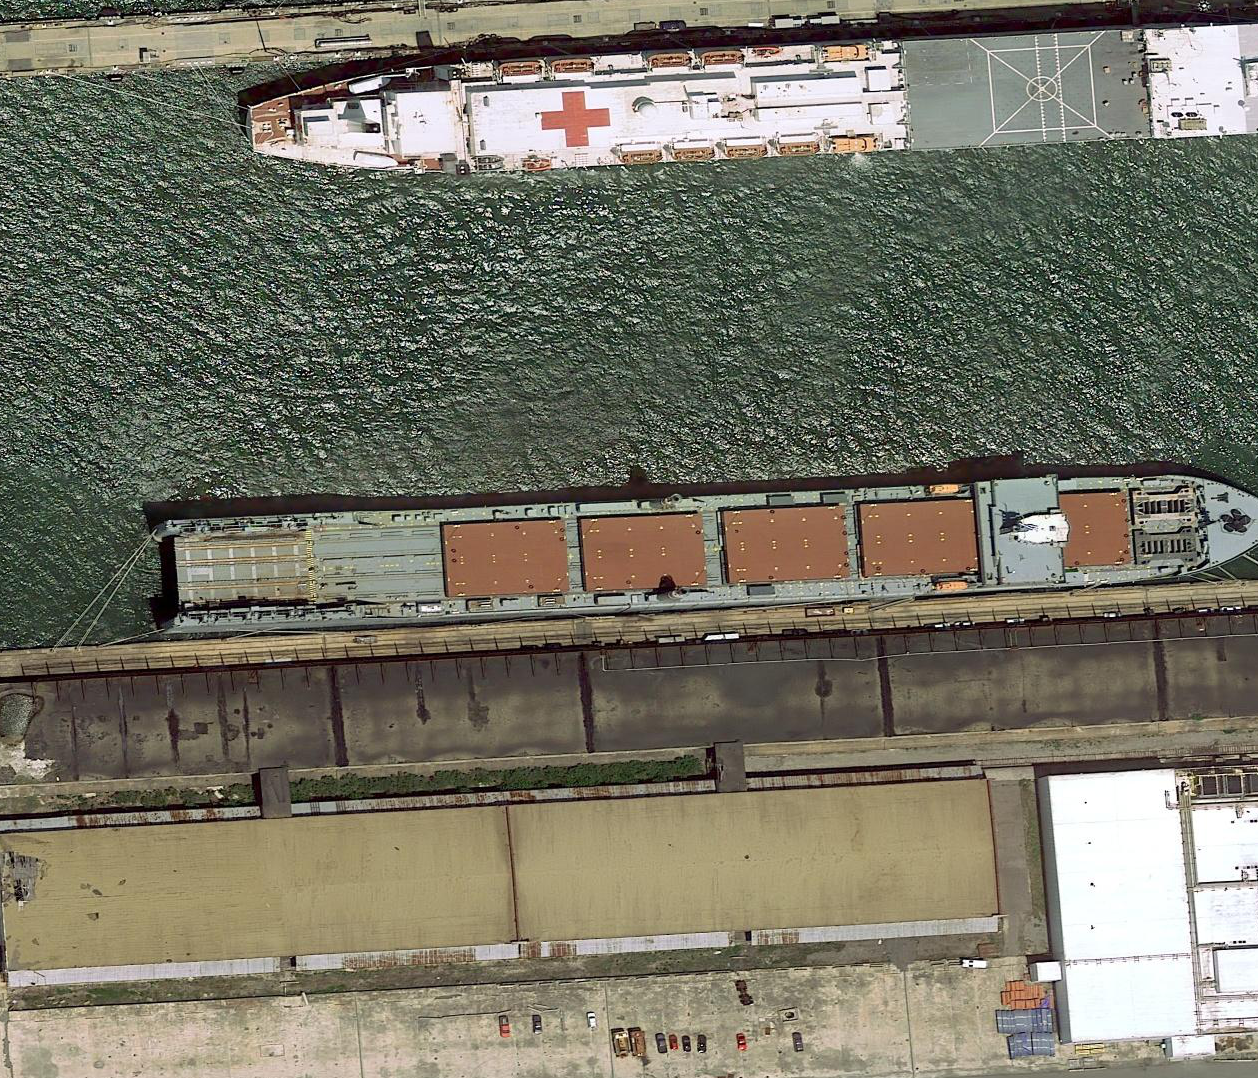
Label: Medical_ship